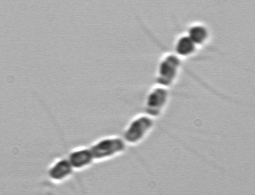
Label: Chaetoceros